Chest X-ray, AP view. Patient: 26 years old, sex M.
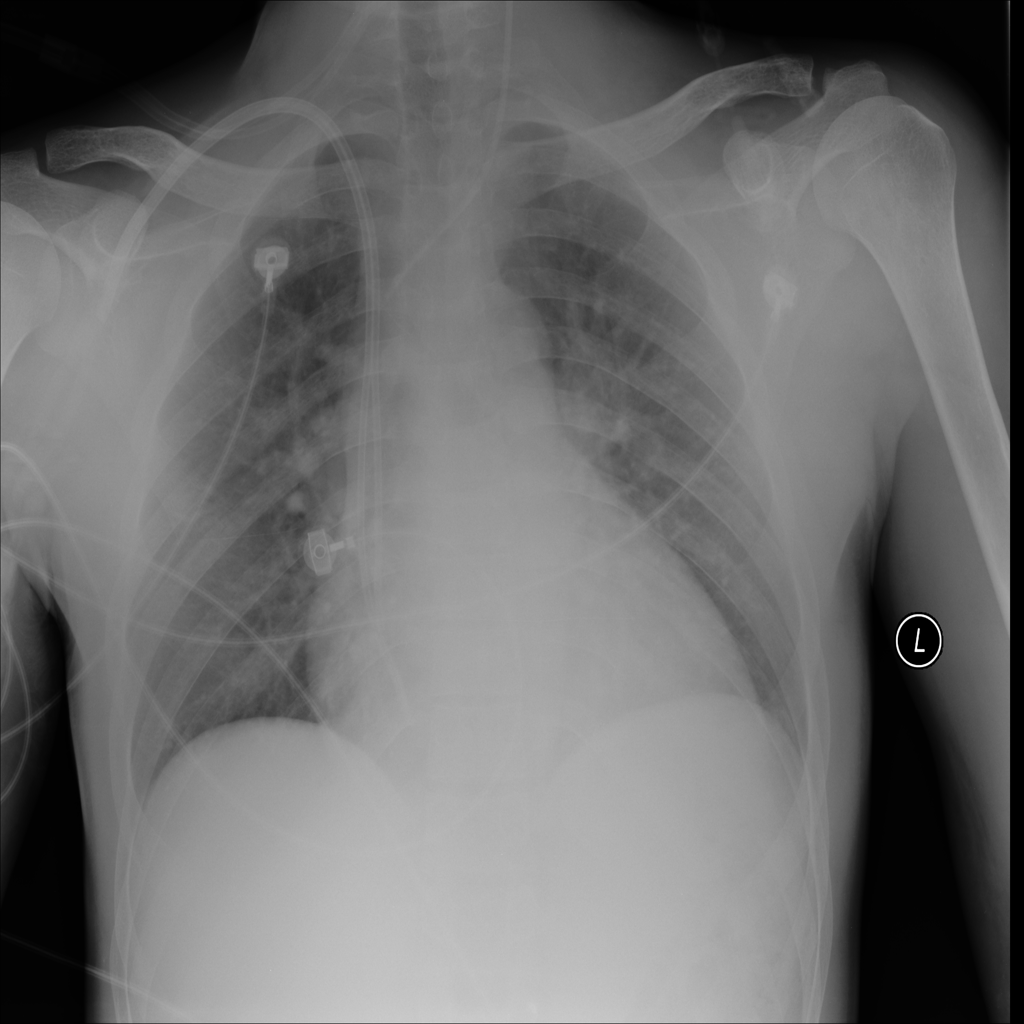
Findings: Infiltration